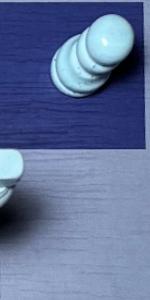
Label: Empty